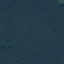
Label: Forest